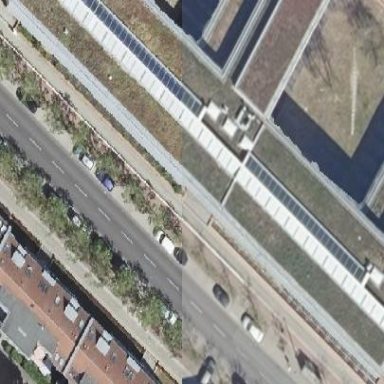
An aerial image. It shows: View of roof of building.